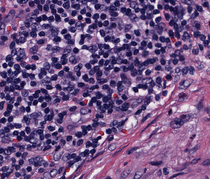
Tumor epithelial tissue: no
Tumor-associated stroma tissue: yes
Normal tissue: no